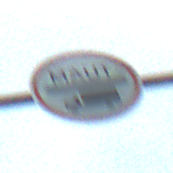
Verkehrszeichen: Mautpflicht
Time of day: SunriseSunset
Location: Outdoor (RoadRail)
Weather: PartlyCloudy
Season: NotSpecified
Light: Natural